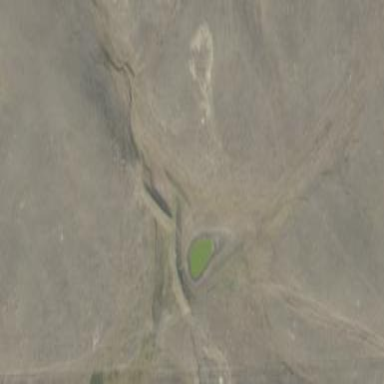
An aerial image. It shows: Reservoir.